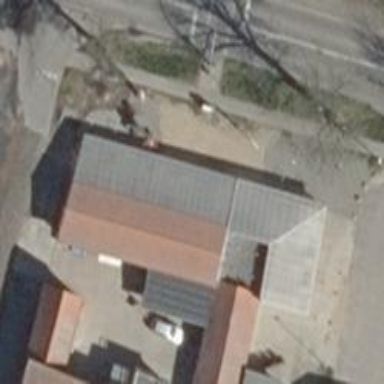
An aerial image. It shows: Farm shop.